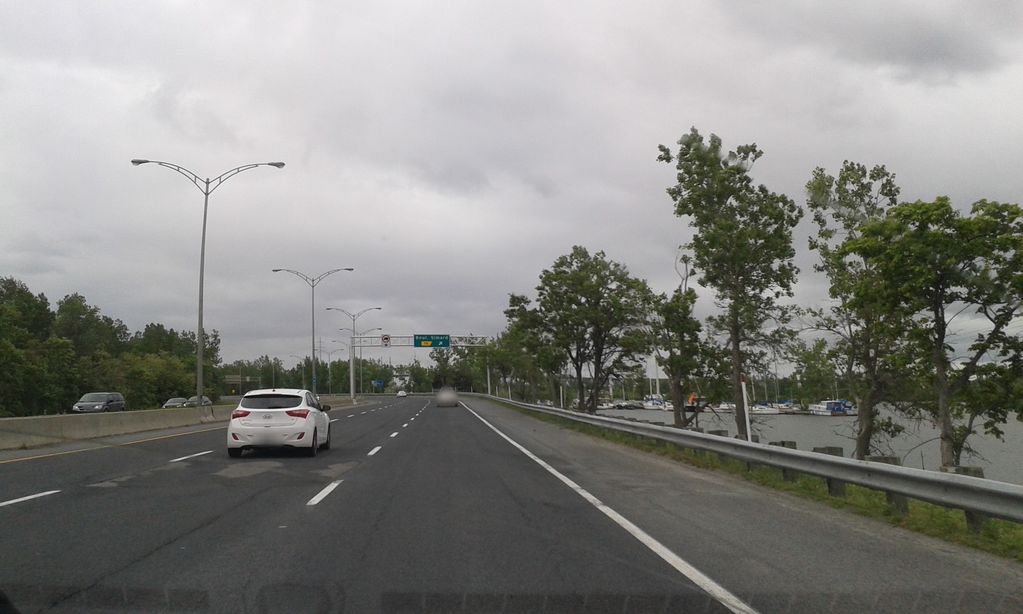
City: montreal